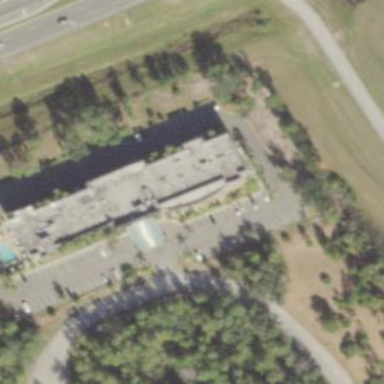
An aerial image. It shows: Hotel building.